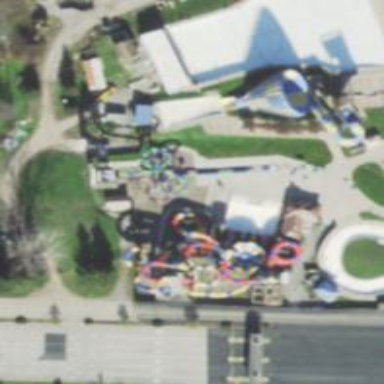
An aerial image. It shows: Water slide attraction.